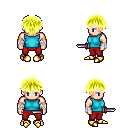
a pixel art fantasy rpg character, male body template, human, light skin, teal sleeveless shirt, red pants, gold short bangs hairstyle, white cloth bandages, gold boots, dagger, four views (front, back, left, right), 2x2 character sprite sheet, small pixel art, hard edges, no anti-aliasing